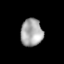
Tissue: lung
Cell type: Epithelial cells
Senescence score: 0.1192
Nuclear area (px): 596
Mean DAPI intensity: 165.98